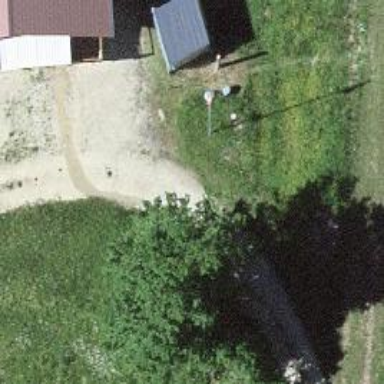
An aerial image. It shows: Unpaved service road with tracktype grade 3.